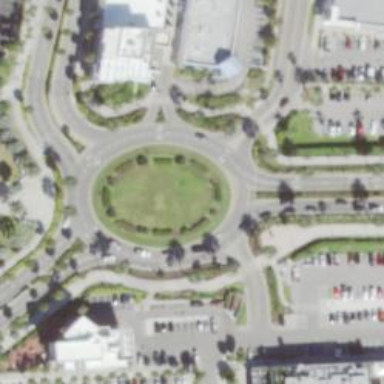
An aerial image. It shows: Primary highway with asphalt surface leading to roundabout.